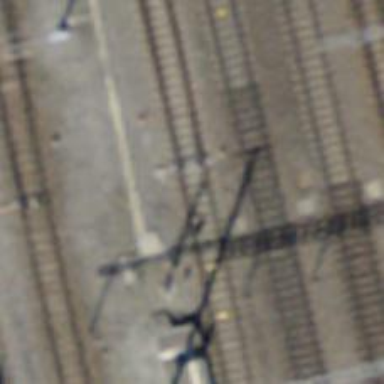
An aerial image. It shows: Railway milestone.